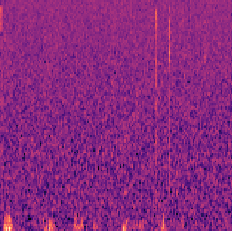
Sound class: Fire crackling